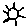
Label: sun